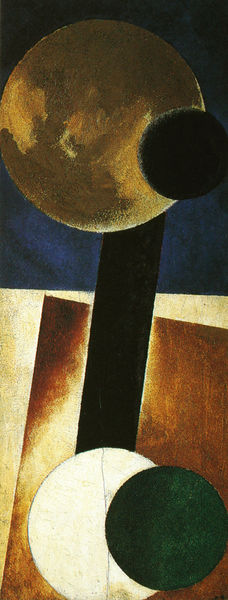
Titel: Auflösung von Flächen
Künstler: Alexander Rodtschenko
Standort: Moskau
Institution: Rodtsckenko-Archiv
Schlagwörter: blau, schatten, grün, komposition, braun, licht, schwarz, weiss, beige, gold, kreis, abstrakt, flächen, lichtreflexe, rechtecke, kreise, geometrie, russisch, komoisition